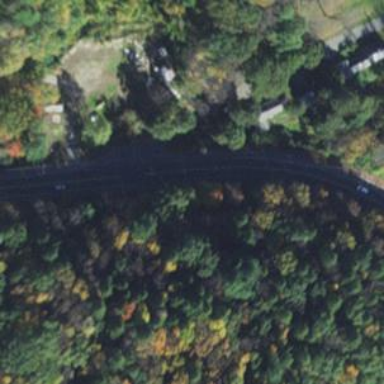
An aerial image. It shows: Asphalt road classified as trunk highway.